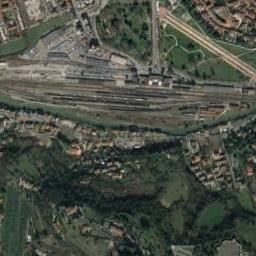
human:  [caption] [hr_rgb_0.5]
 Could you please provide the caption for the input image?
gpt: A well-equipped railway station in a crowded city .

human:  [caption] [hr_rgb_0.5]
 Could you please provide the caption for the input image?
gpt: The railway station has lots of railways and some facilities and the railway station are flanked by some houses and lots of trees .

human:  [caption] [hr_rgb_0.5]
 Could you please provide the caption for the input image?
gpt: There are many buildings beside the railway station .

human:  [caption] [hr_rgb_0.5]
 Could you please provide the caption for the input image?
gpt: The railway station is next to some trees and grass .

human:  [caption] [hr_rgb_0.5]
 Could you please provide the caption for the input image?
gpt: There are green trees and meadows near the railway station .